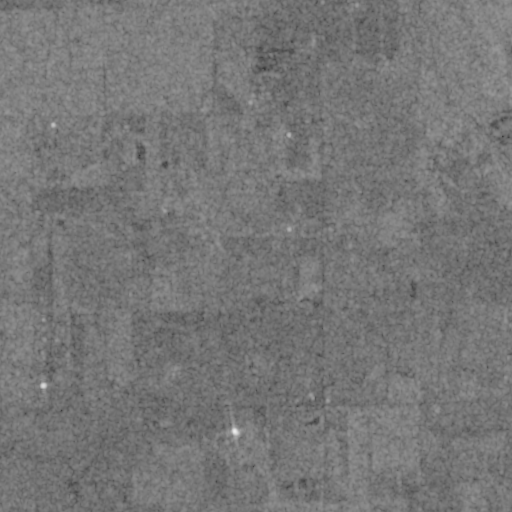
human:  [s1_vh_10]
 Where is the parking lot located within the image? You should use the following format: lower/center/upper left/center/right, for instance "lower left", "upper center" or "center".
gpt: The parking lot is located in the upper right of the image.
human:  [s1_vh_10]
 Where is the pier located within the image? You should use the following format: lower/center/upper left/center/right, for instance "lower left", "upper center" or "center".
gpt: The pier is located in the upper right of the image.
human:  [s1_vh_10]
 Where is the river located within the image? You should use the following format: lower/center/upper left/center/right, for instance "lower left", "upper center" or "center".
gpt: The river is located in the upper right of the image.
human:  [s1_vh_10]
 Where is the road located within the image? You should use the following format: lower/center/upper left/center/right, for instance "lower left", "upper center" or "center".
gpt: There is no road in the image.

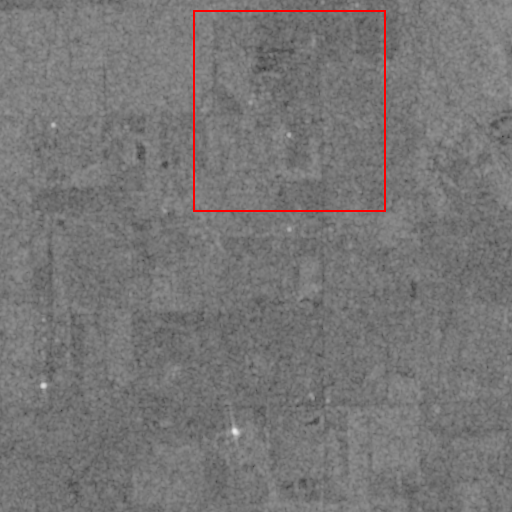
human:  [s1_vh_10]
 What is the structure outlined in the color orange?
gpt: There is no orange outline.
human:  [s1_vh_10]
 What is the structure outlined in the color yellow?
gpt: There is no structure outlined in yellow.